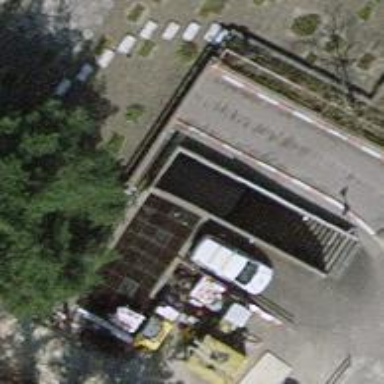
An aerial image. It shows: Road with steps.